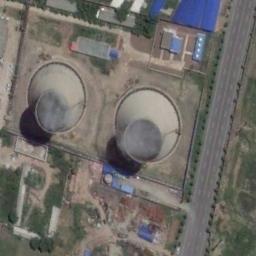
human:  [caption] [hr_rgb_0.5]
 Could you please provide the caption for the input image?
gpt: There are factory buildings and roads in the thermal power station, and two cooling towers are steaming .

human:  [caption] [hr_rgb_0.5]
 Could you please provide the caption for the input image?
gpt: The thermal power station is next to some buildings and trees with white mist above .

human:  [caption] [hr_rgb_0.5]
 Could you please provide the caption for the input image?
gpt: There are two thermal power stations, and the right one is emitting smoke .

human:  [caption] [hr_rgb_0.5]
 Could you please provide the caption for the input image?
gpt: Many buildings of different shapes and sizes are beside the thermal power station .

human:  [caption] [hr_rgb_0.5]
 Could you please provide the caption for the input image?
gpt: There are two chimneys on the thermal power station .